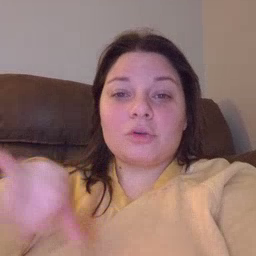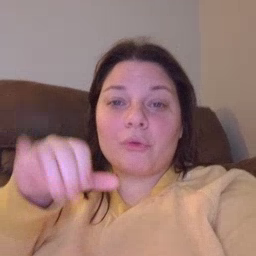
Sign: backyard